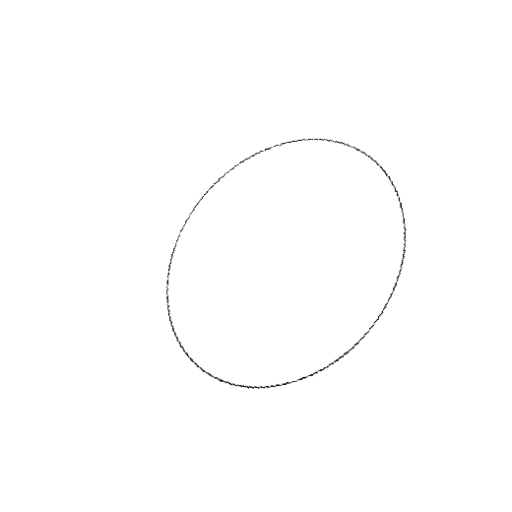
Crossing number: 0